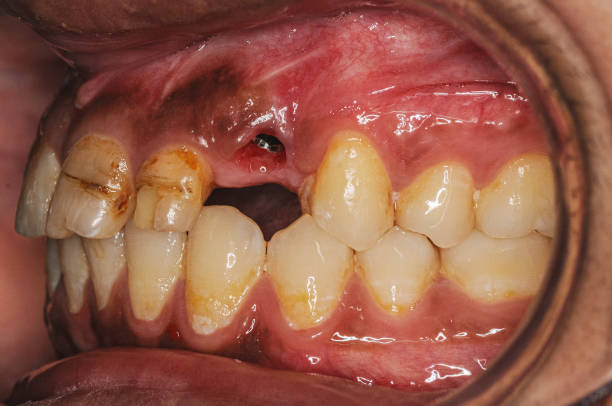
Condition: Calculus